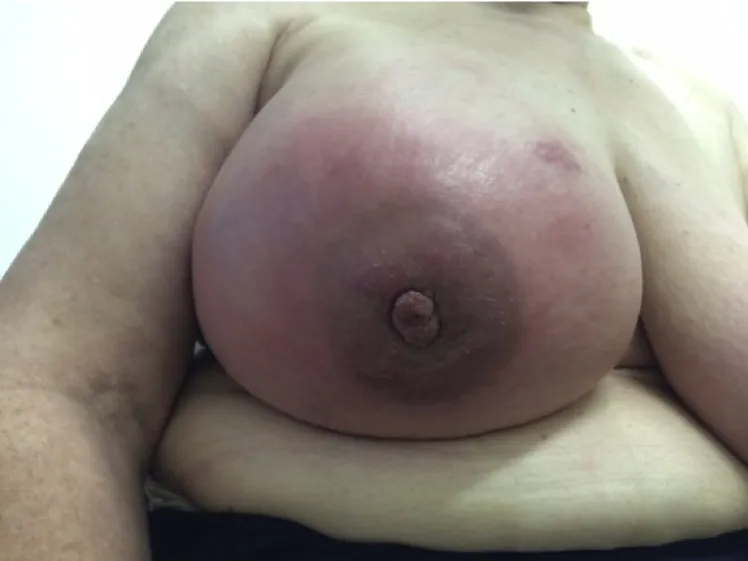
The outer quadrants and the periareolar region had inflammatory signs.
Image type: medical_photograph (other_medical_photograph)